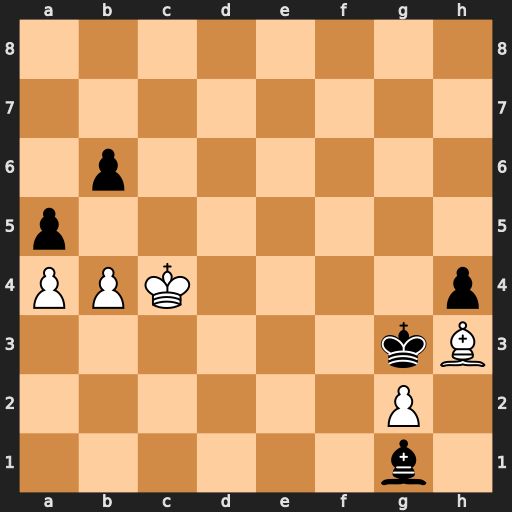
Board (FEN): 8/8/1p6/p7/PPK4p/6kB/6P1/6b1
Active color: w
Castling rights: -
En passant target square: -
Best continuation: bxa5 bxa5 Kb5 Bf2 Kxa5